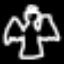
Label: angel